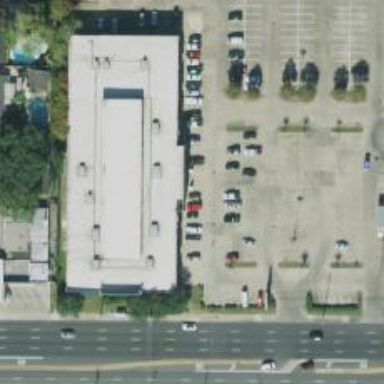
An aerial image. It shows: Parking space is available.